Question: I am currently working on a program where I need to have this kind of output:

I have to output the binary in IEEE 754 of 64 and 32-bit numbers in C.
I already have the double and single floating point approximation, but I'm having trouble finding out how to output the binary of these in IEEE 754 notation, and color code them as well. Any thoughts/solutions on how to do this would be much appreciated.
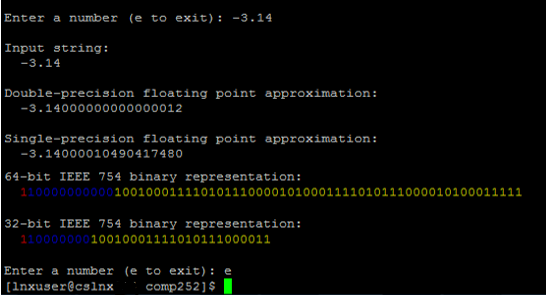
Answer: This does not guarantee the correct answer if the underlying machine is something esoteric, however:
'''
float f = 3.14;
uint32_t u;
memcpy(&u, &f, sizeof u);
for (int i = 31; i >= 0; i--)
putchar('0' + ((u >> i) & 1));
'''